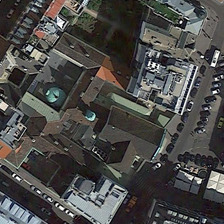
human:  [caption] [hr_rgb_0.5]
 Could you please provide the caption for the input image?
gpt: a parking lot is near a church .

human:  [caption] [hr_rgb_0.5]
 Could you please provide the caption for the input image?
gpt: this is a bustling block with a church standing here .

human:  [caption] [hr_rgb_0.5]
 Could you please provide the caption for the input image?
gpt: this is a bustling block with a church standing here .

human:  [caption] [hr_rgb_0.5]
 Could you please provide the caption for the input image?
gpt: a parking lot is near a church .

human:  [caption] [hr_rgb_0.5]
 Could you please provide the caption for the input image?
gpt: a parking lot is near a church .